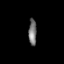
Tissue: prostate
Cell type: T cells
Senescence score: 0.3281
Nuclear area (px): 208
Mean DAPI intensity: 116.933